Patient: sex M, age 31
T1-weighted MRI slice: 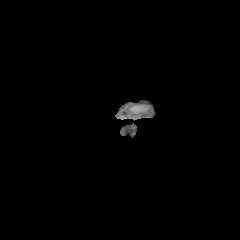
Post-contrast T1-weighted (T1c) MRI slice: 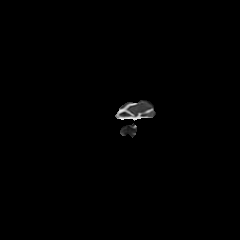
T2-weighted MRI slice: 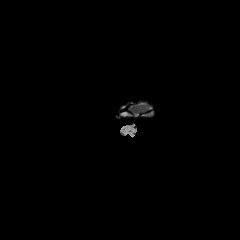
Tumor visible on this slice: no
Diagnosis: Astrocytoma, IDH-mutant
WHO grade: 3